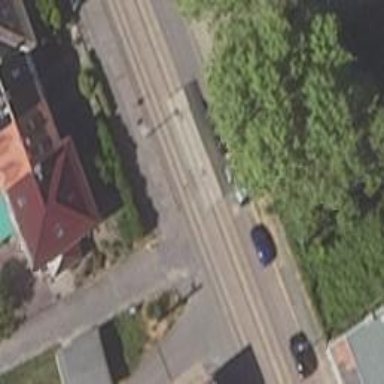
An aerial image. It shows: Tram stop position for public transport.